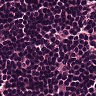
Metastatic tissue present: no